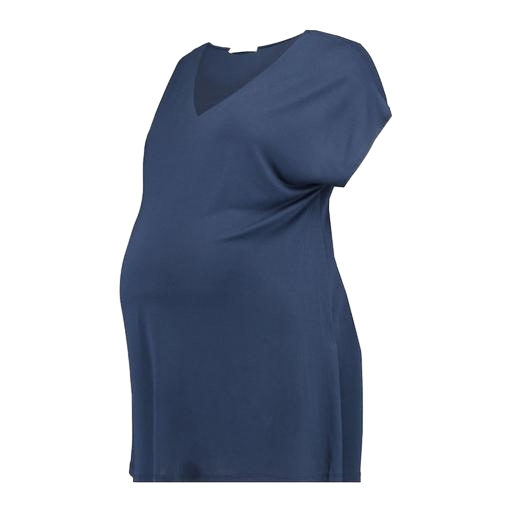
blue maternity/nursing top, blue mama v-neck tunic, blue wesley maternity tank, white background